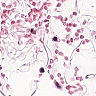
Metastatic tissue present: no